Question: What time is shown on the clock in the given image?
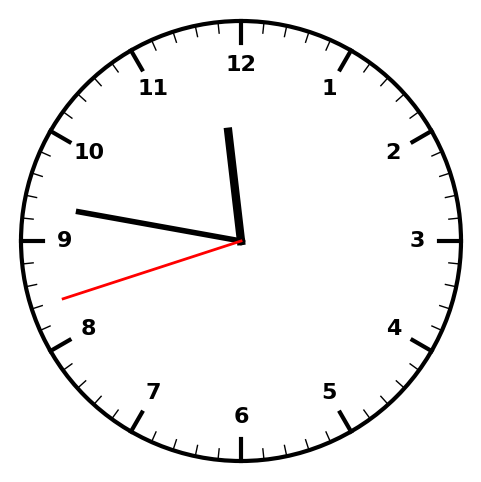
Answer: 11:46:42